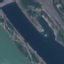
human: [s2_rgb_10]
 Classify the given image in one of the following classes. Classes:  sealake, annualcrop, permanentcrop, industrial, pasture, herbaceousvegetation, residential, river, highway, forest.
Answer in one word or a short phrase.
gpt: River